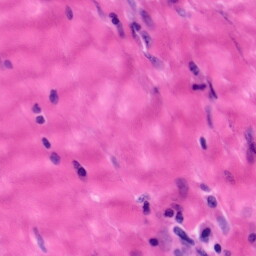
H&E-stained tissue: Tonsil